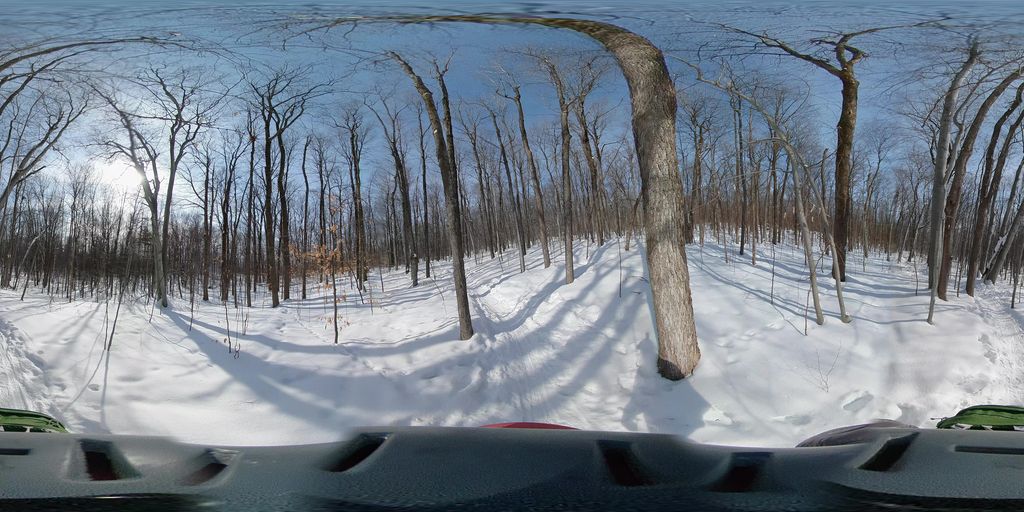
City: ottawa-gatineau